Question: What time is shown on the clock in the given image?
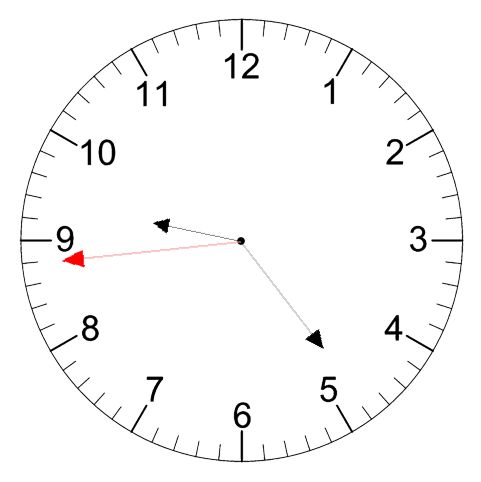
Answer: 09:23:44